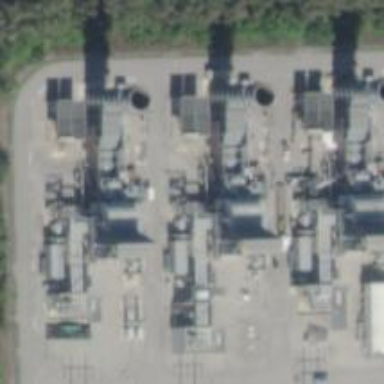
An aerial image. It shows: Gas-powered generator. It is gas turbine type generator.